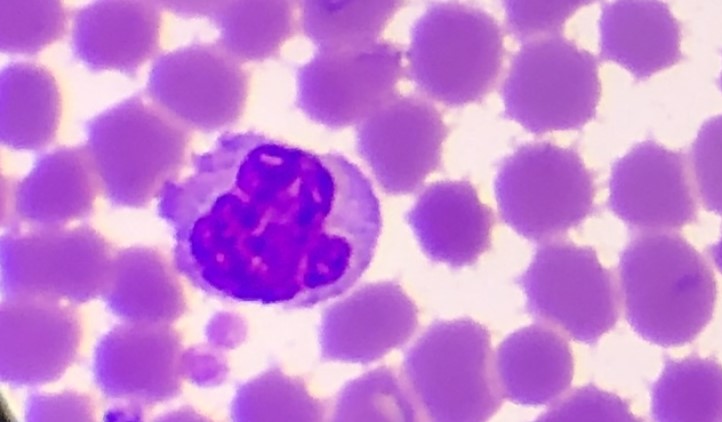
White blood cell type: Neutrophil